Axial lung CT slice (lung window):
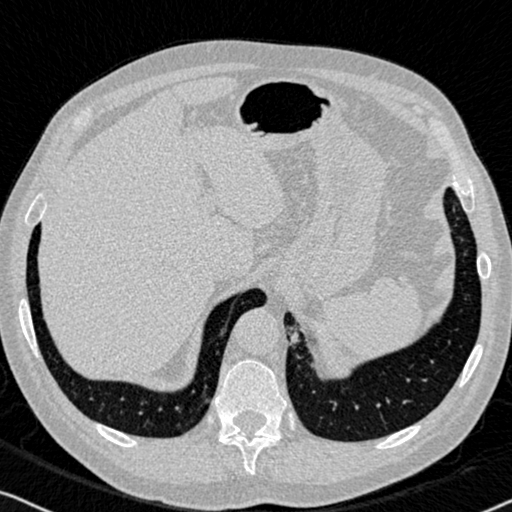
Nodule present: no